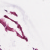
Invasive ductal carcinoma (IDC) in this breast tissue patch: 0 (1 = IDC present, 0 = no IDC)